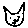
Label: cat